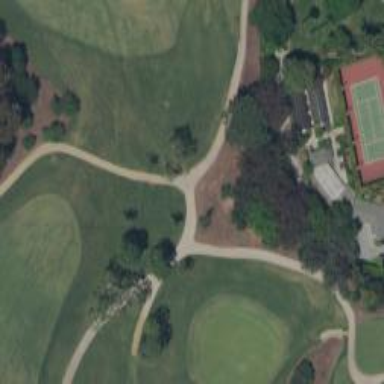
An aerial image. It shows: Golf cartpath that is also road path.